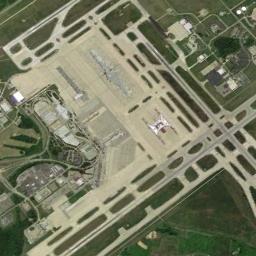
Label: airport